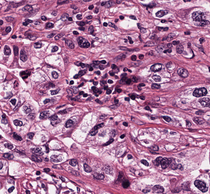
Tumor epithelial tissue: yes
Tumor-associated stroma tissue: yes
Normal tissue: no